Field crop: maize
Growth stage: 2
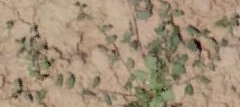
Species: convolvulus